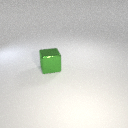
large green metal cube